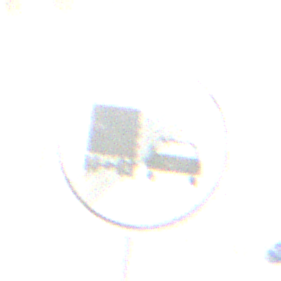
Verkehrszeichen: EndeUeberholverbotKraftfahrzeuge
Umgebung: Outdoor, Urban
Tageszeit: Night
Wetter: PartlyCloudy
Licht: Artificial
Jahreszeit: NotSpecified
Kontrast: HighContrast